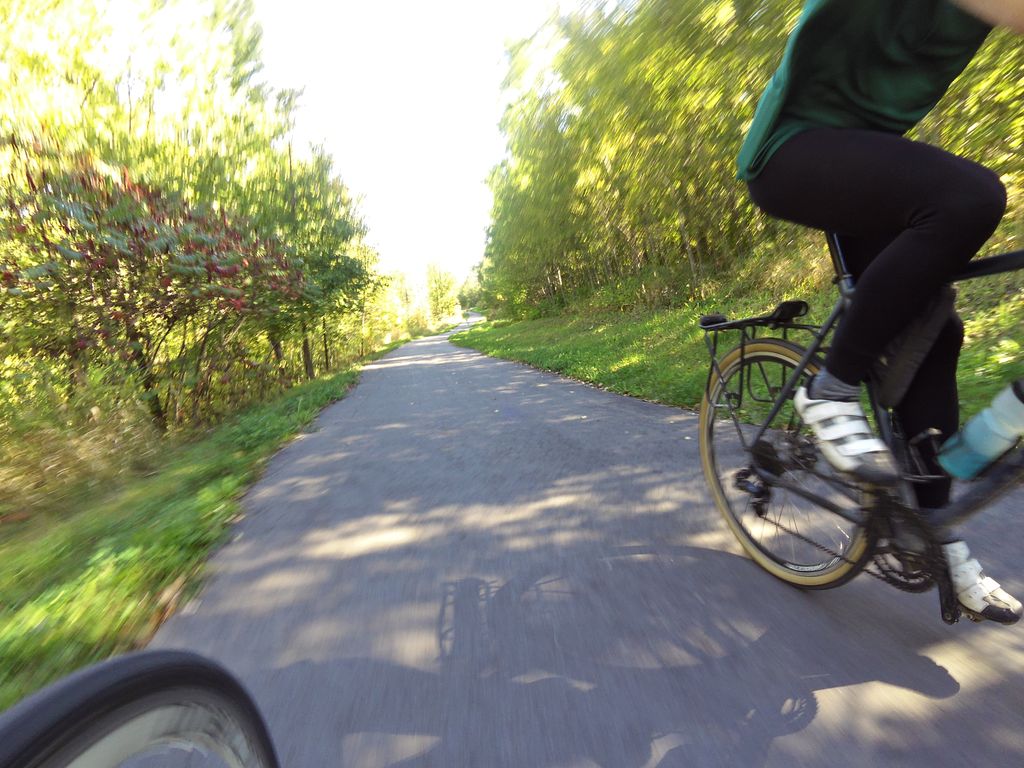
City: ottawa-gatineau